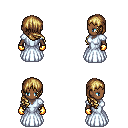
a pixel art fantasy rpg character, female body template, human, dark skin, underdress, metal pants, blonde right-swept hairstyle, gold gloves, black shoes, four views (front, back, left, right), 2x2 character sprite sheet, small pixel art, hard edges, no anti-aliasing